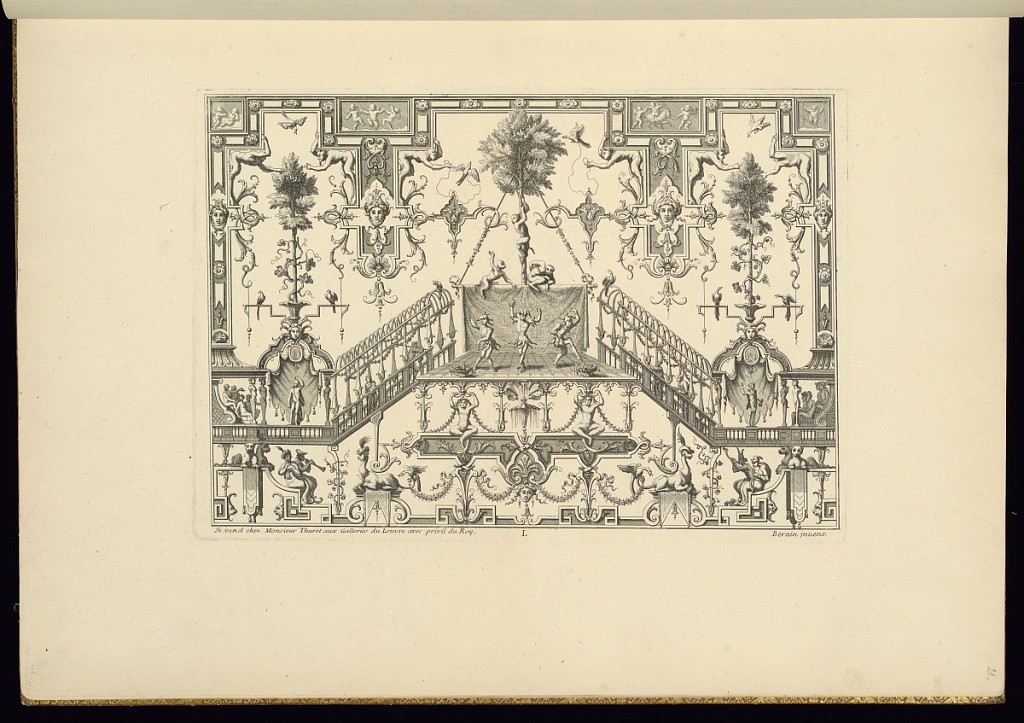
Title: Panel Design of Grotesque Ornaments
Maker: Jean Berain, the elder, French, 1640-1711
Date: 1711
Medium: Engraving on laid paper
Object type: Bound print
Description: Panel design of grotesque ornamentation featuring motifs such as: dancing jesters, anguipèdes, framed scenes of putti, grapevine wrapped trees, mascarons, statues, birds, scrolls, and monkeys (singeries). The plate is signed with Berain's name, and given the lettering system "L."